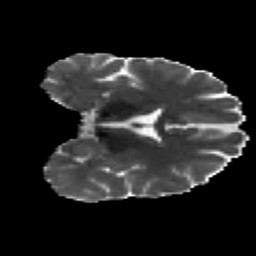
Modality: MD
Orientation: coronal
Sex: male
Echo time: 0.114 s